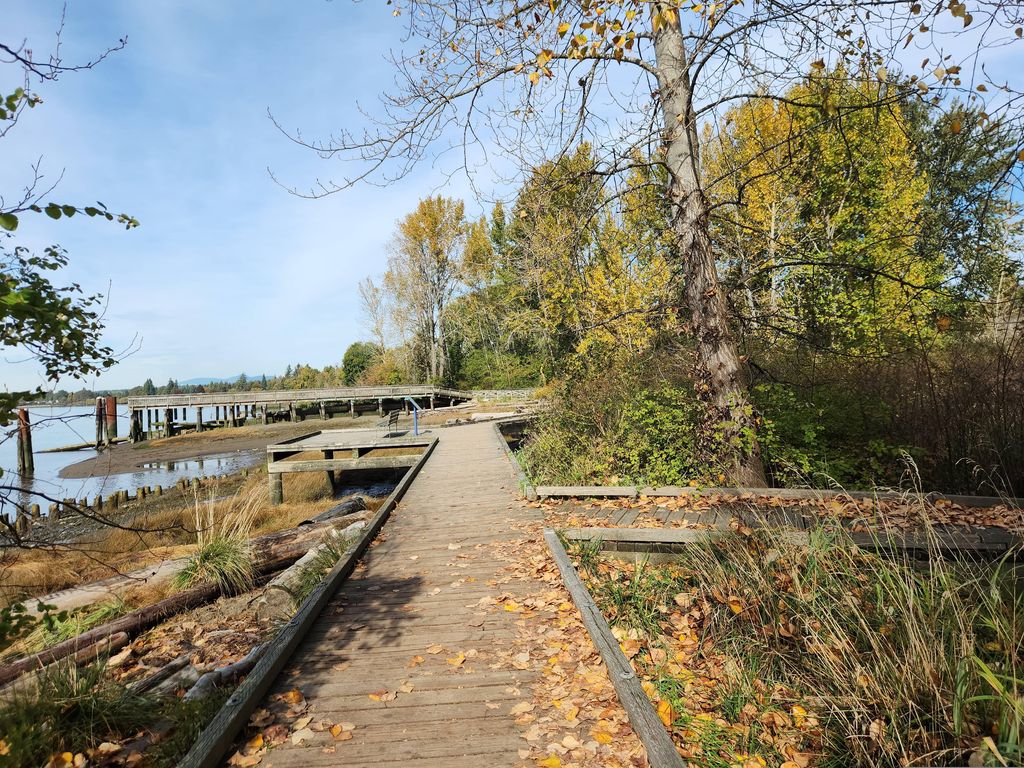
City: vancouver